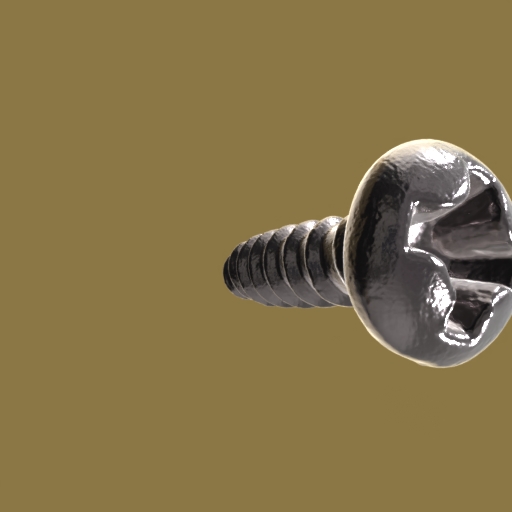
Label: screw